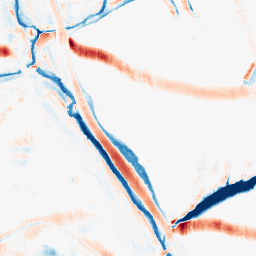
Category: morphological
Decomposition family: morphological_rect
Decomposition parameters: operation: average
width: 10
height: 20
Upsampling method: quartic
Upsampling parameters: scale: 2
Upsampling scale: 2